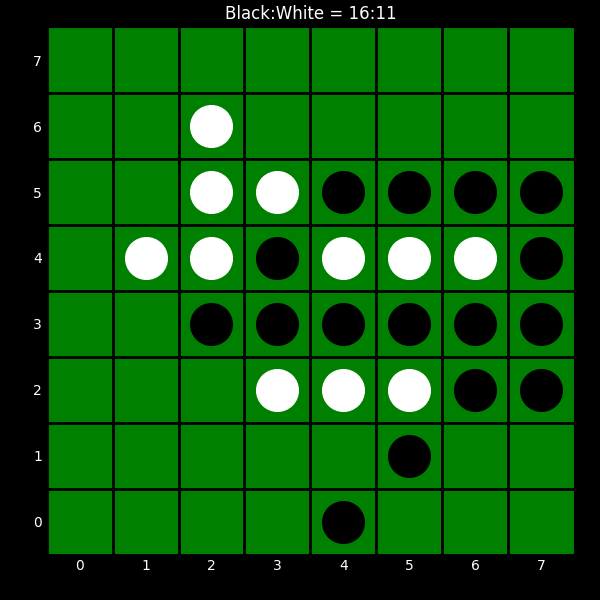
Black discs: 16
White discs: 11